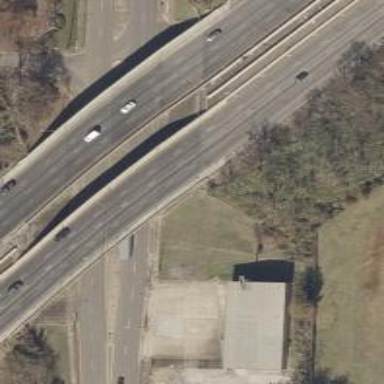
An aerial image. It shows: Bridge over motorway.